Aerial crown-view tile of a tropical tree (Barro Colorado Island, Panama), acquired 20241014:
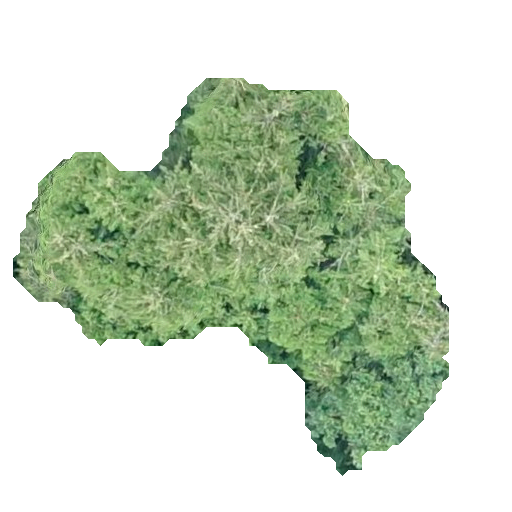
Species: Quararibea stenophylla
GBIF accepted scientific name: Quararibea stenophylla
Crown area: 148.446 m²